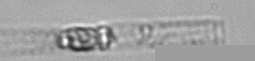
Label: Dactyliosolen_blavyanus